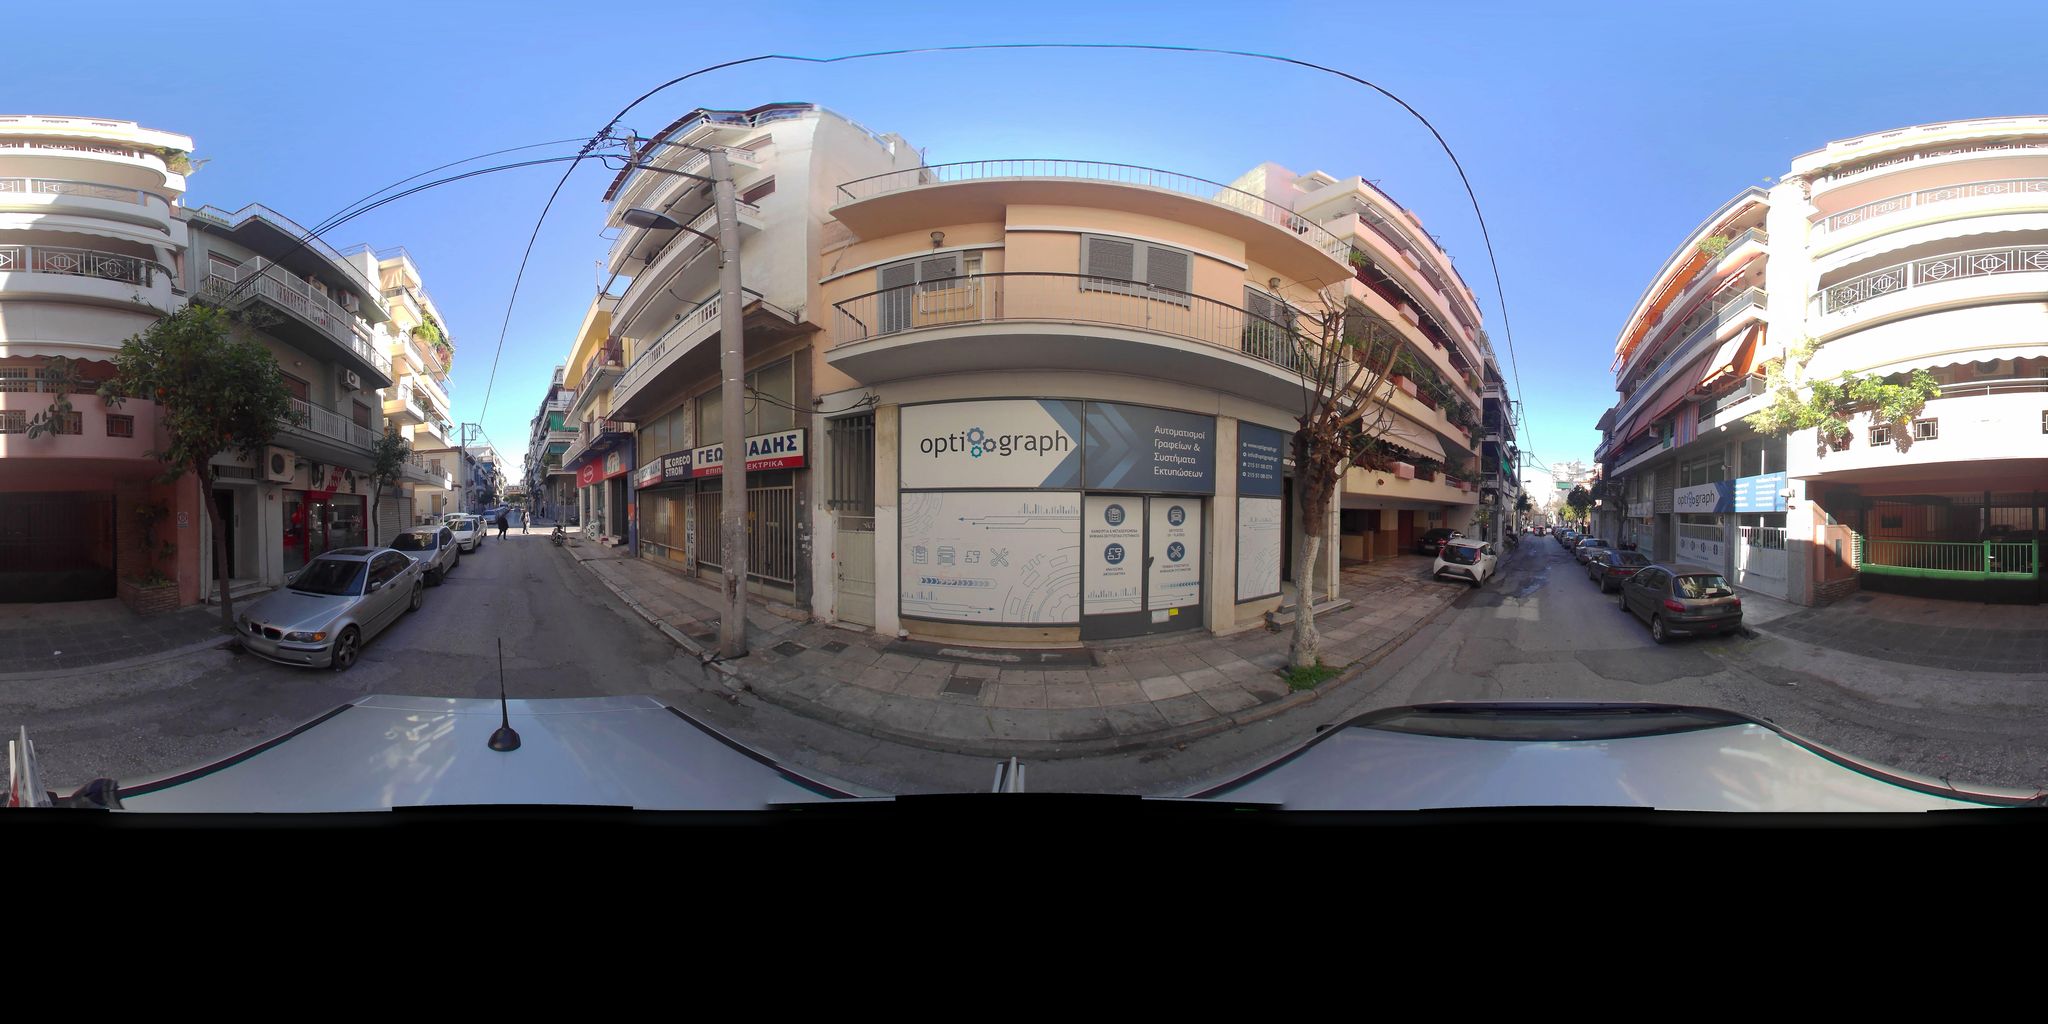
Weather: clear
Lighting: day
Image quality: good
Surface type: railway
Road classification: tertiary
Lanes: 1
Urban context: urban centre
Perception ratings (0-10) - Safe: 1.98, Lively: 8.97, Beautiful: 1.9, Boring: 1.44, Depressing: 8.09, Wealthy: 4.5